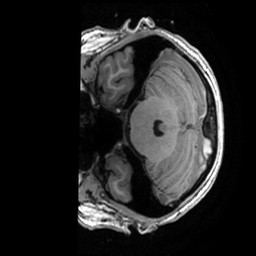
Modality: T1w
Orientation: axial